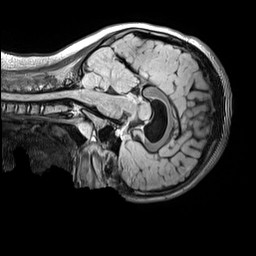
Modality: FLAIR
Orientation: sagittal
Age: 13
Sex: male
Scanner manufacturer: siemens
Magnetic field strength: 3 T
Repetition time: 5 s
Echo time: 0.388 s